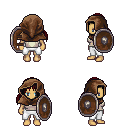
a pixel art fantasy rpg character, female body template, human, tanned skin, white pirate shirt, white pants, brunette twin-tailed hairstyle, cloth hood, shield, four views (front, back, left, right), 2x2 character sprite sheet, small pixel art, hard edges, no anti-aliasing